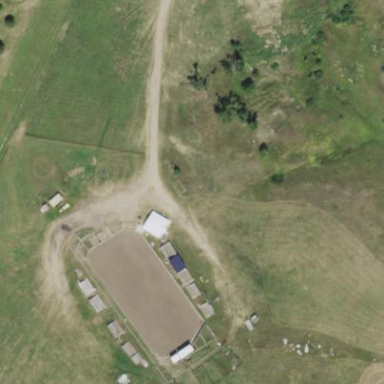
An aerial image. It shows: Leisure land designated for horse riding.